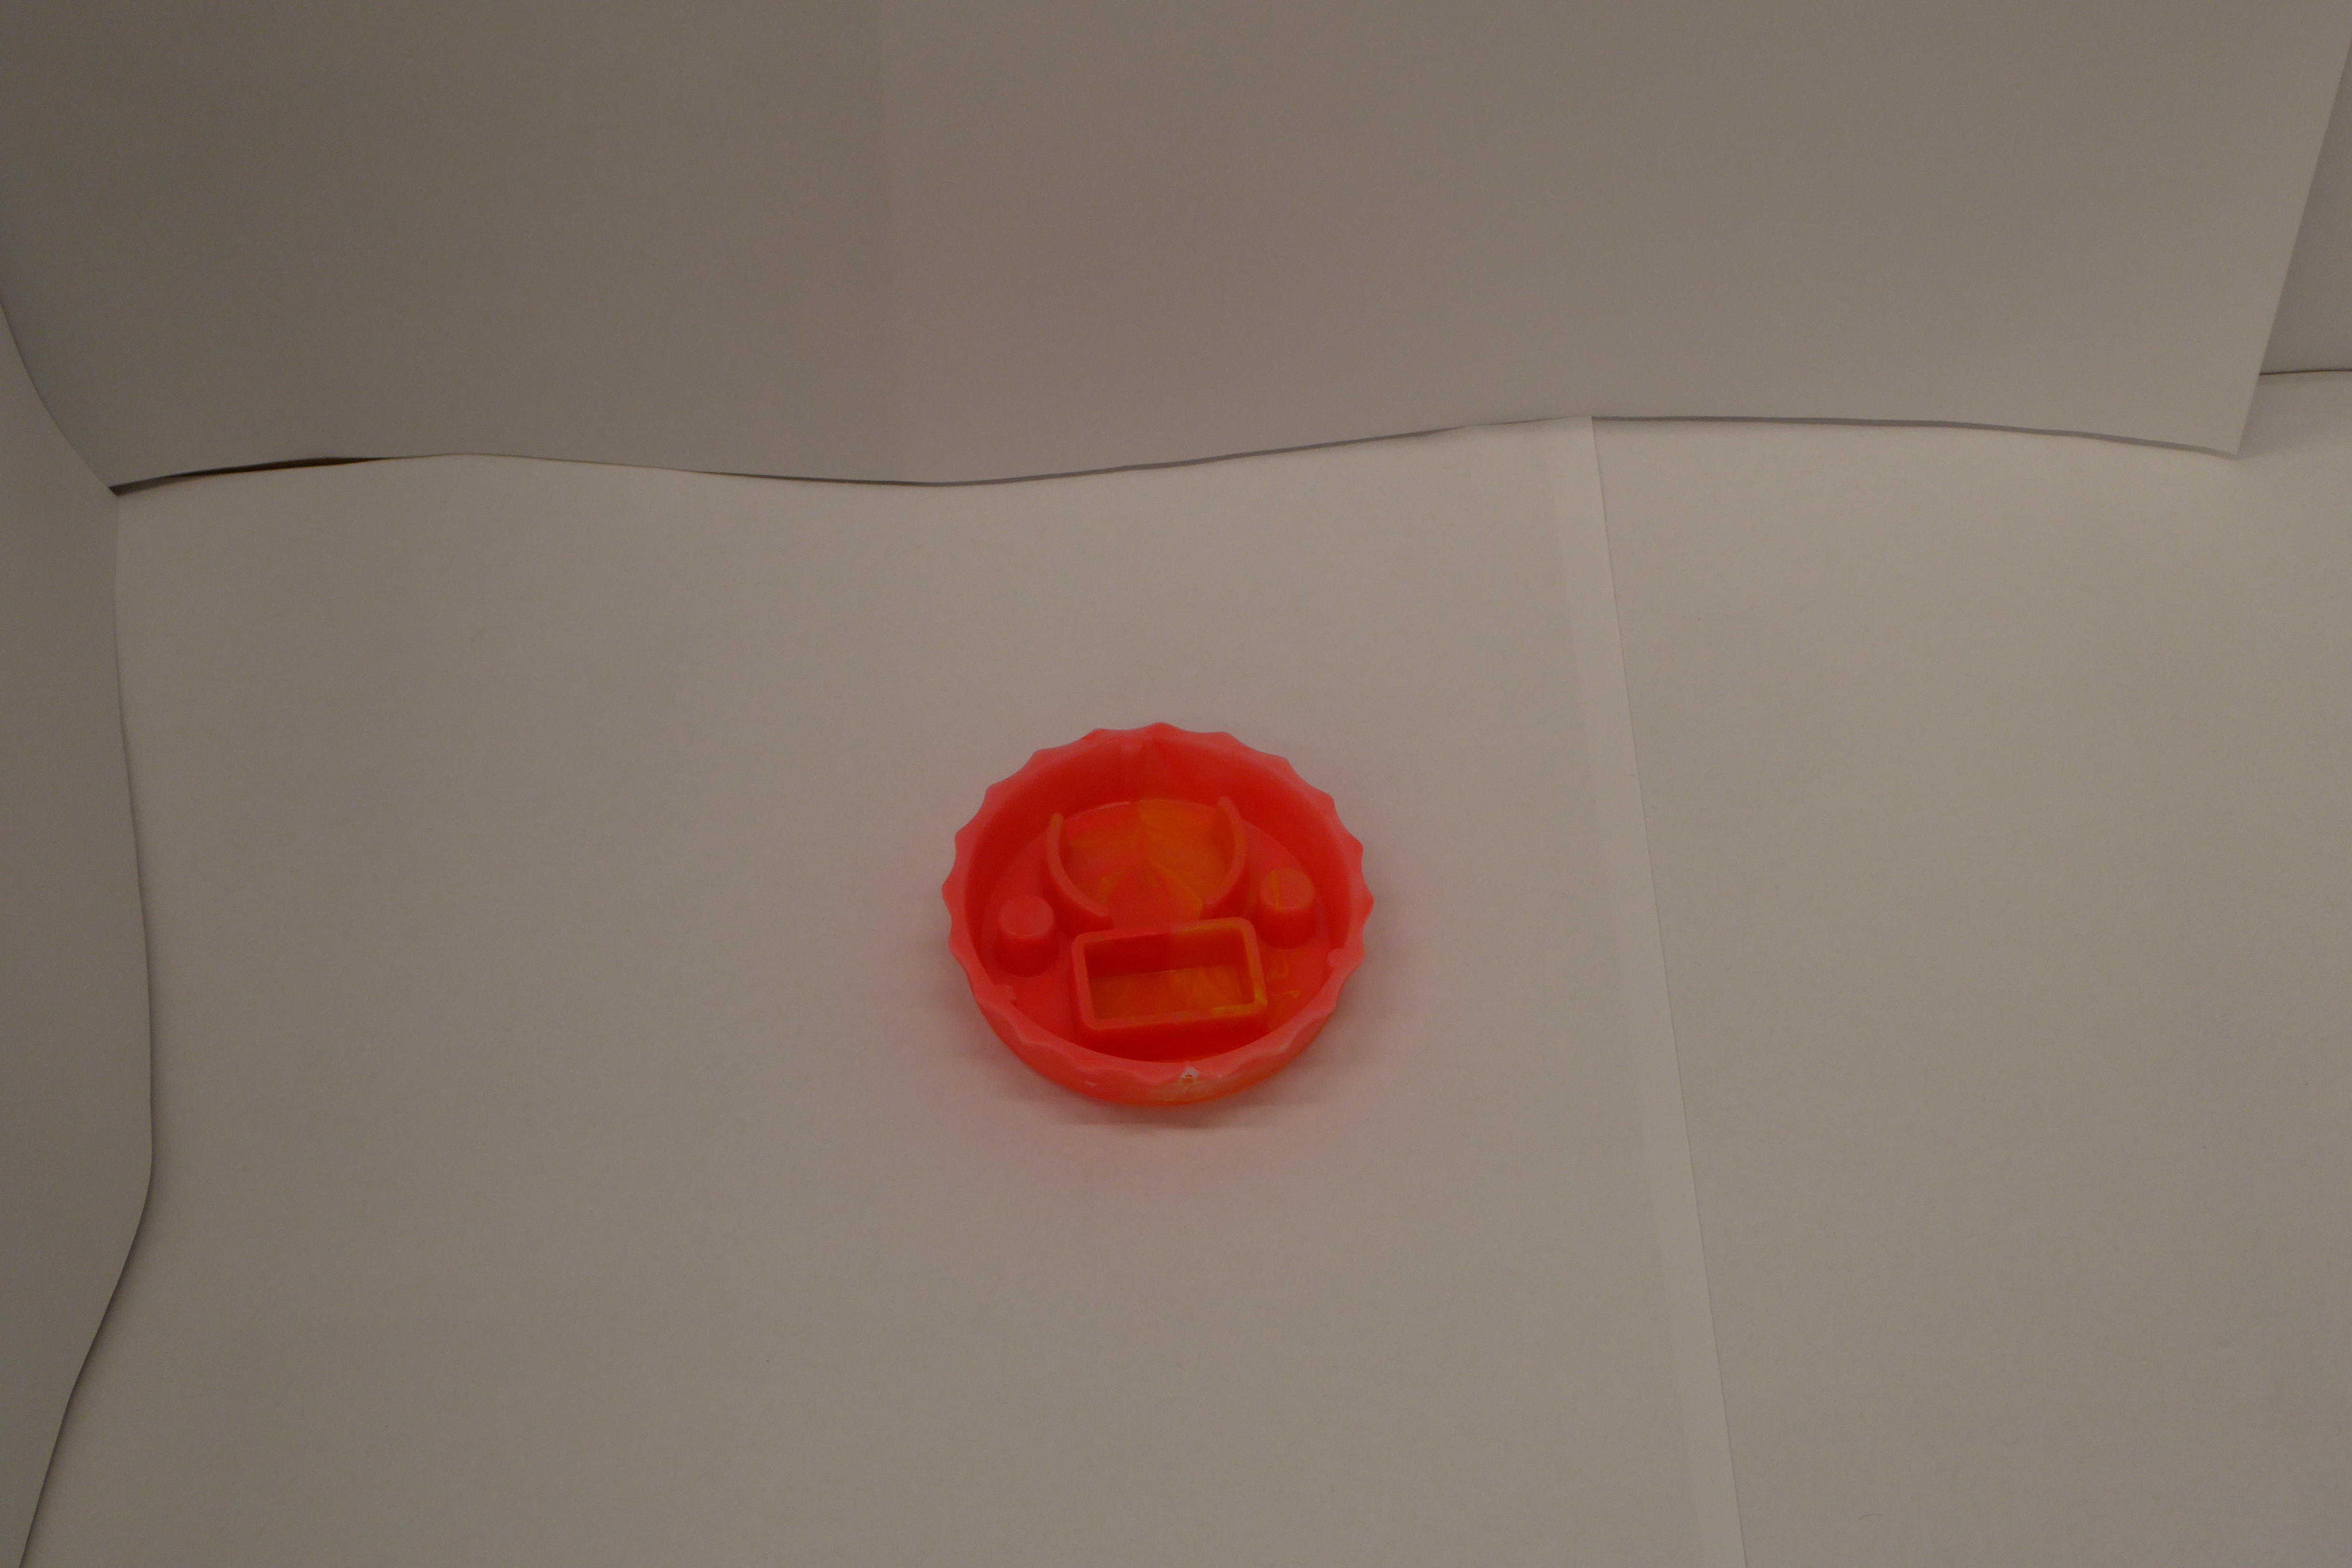
Label: Bottle Opener - Cover